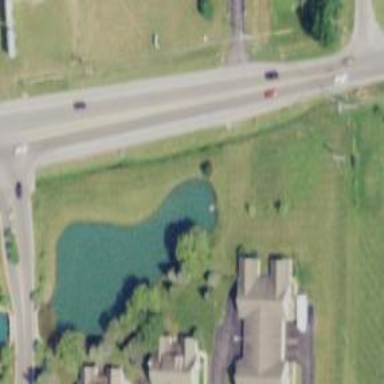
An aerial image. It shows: Peaceful pond surrounded by nature.